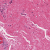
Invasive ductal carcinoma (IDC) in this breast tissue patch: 0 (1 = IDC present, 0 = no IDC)